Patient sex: M
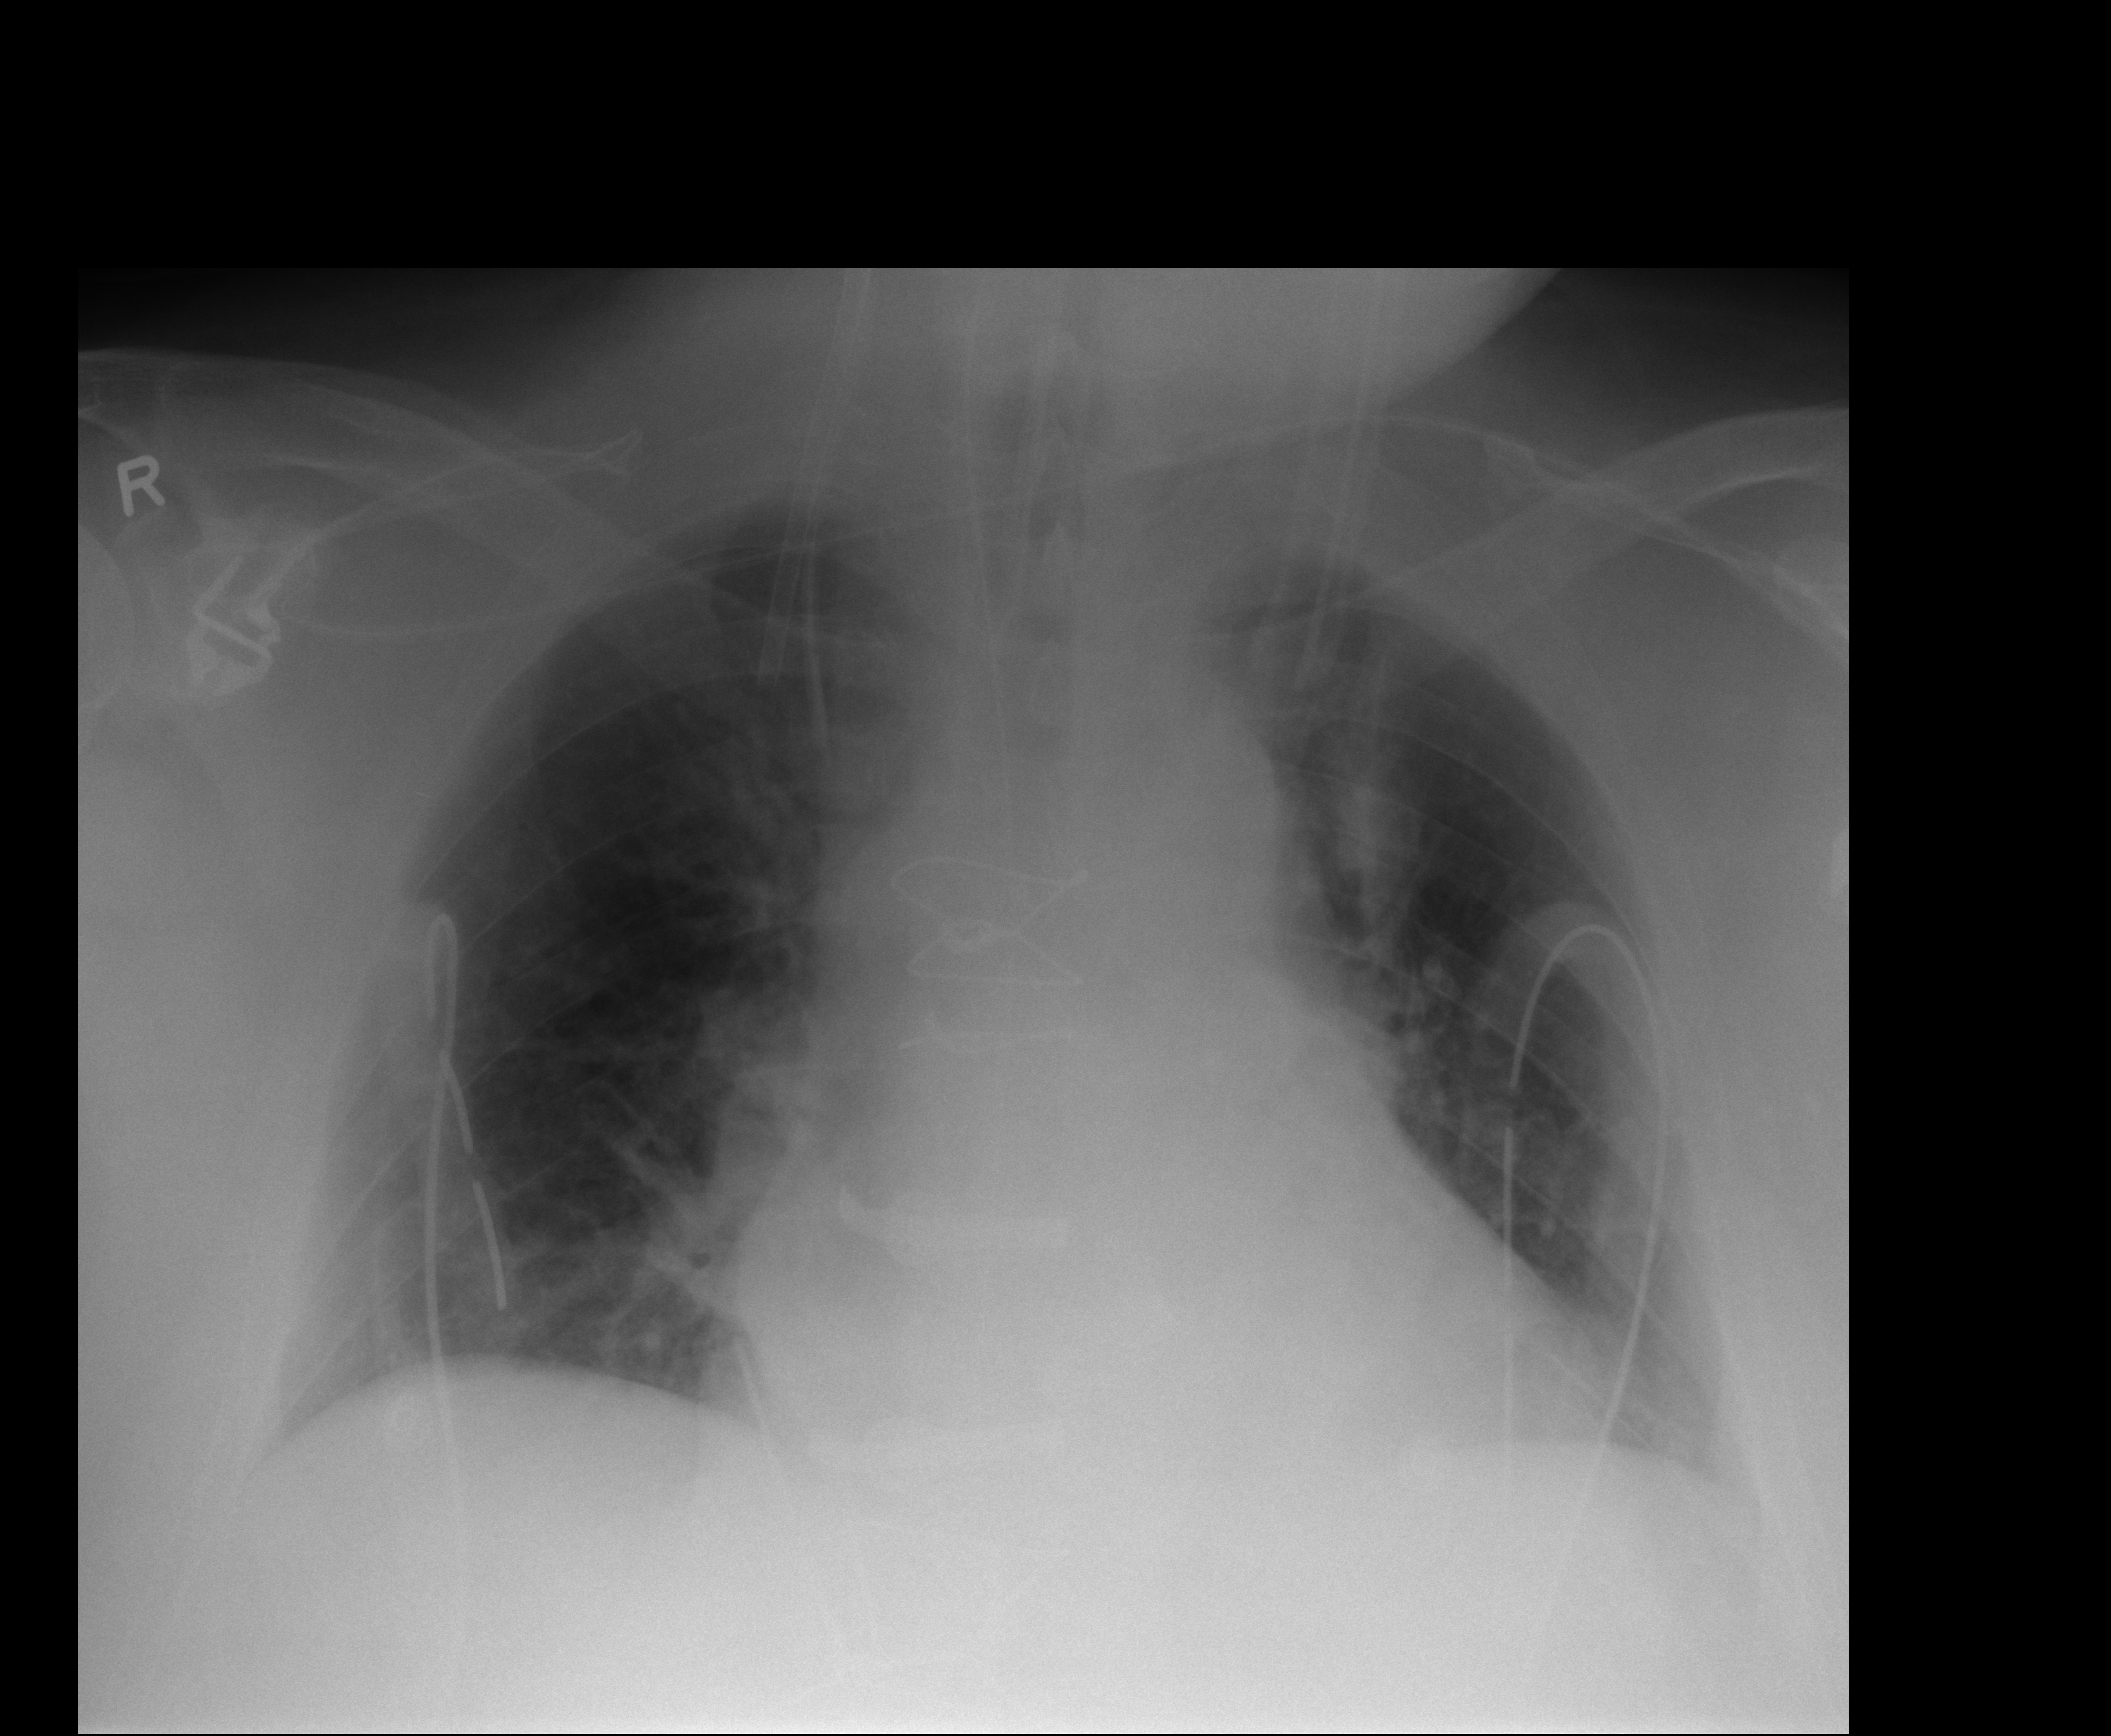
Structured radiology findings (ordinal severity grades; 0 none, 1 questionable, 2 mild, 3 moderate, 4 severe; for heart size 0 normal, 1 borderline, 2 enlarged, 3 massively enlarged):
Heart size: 2
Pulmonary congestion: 1
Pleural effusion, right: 0
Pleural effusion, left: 0
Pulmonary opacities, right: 0
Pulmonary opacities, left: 0
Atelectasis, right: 2
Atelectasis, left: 1